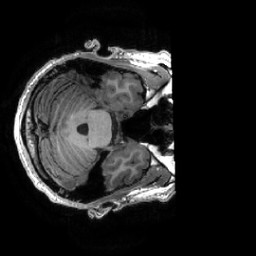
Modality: T1w
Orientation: axial
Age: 26
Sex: male
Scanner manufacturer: ge
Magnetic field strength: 3 T
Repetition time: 0.0073 s
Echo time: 0.003 s